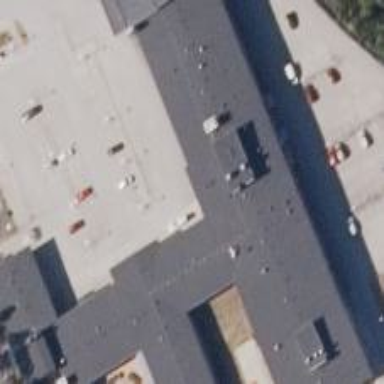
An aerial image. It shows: Hospital building.